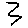
Label: zigzag